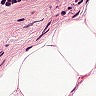
Metastatic tissue present: no